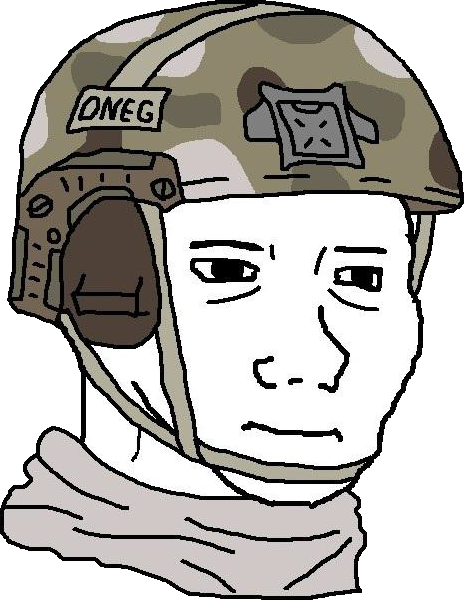
Label: 5_Doomer